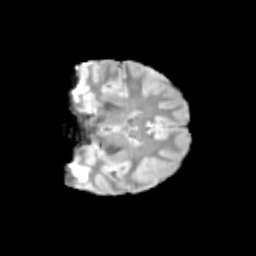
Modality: T2w
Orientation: coronal
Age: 11
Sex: male
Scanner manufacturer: siemens
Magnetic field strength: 3 T
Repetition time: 3.8 s
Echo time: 0.07 s